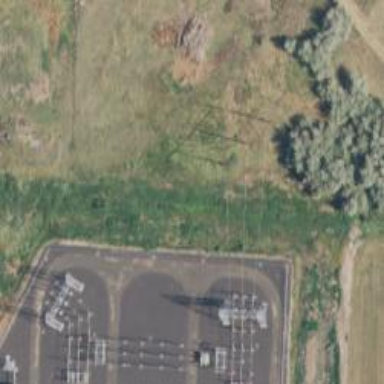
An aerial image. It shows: Lattice structure power tower designed in H-frame style.